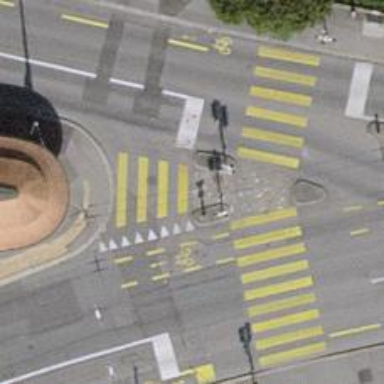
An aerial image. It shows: Footway located on traffic island.